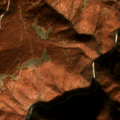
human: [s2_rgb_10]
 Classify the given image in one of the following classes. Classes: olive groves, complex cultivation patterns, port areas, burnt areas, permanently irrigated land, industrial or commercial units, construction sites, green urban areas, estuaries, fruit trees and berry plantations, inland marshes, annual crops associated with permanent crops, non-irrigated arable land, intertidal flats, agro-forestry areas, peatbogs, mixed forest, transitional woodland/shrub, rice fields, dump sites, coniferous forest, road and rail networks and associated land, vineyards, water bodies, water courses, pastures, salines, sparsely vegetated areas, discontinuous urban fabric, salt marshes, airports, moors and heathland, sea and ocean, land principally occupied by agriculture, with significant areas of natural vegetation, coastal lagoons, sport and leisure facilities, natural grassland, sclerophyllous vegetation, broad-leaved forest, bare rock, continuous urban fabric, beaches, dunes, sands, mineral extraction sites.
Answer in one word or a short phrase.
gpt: broad-leaved forest, natural grassland, transitional woodland/shrub